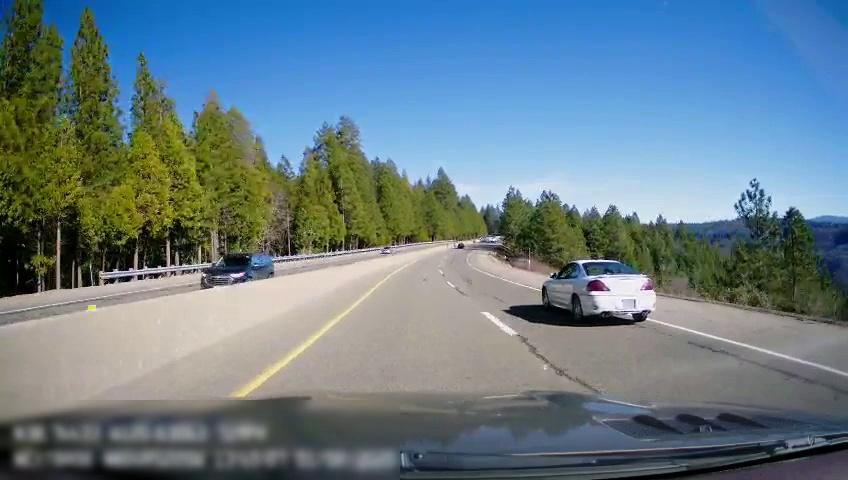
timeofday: Day
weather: Sunny
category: Drivable Space
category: Drivable Space
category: Vehicles | Car
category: Vehicles | SUV
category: Lanes | Current Lane
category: Lanes | Current Lane
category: Lanes | Alternate Lane
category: Lanes | Opposite Lane